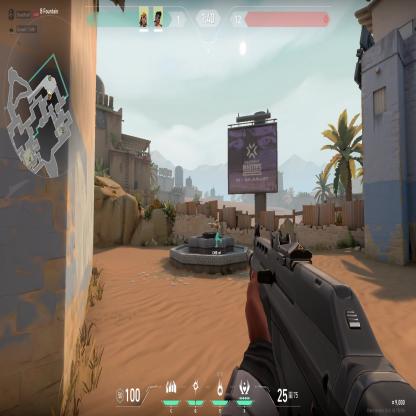
Label: teammate